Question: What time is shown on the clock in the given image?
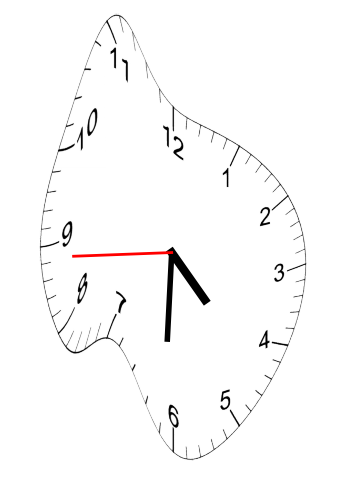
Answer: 04:30:44